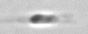
Label: flagellate_morphotype3